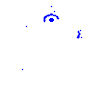
Particle: pion